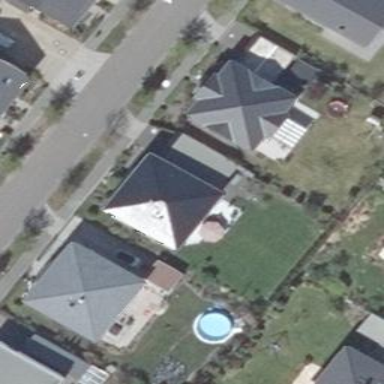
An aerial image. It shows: Detached building with hipped roof shape.